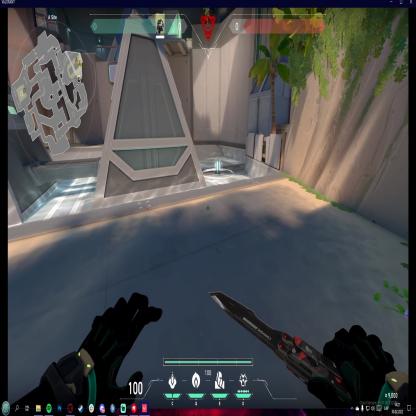
Label: planted spike